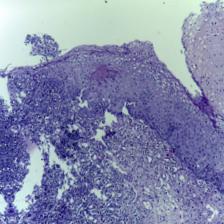
Diagnosis: Normal